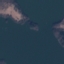
Land use / land cover: SeaLake